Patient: sex F, age 64
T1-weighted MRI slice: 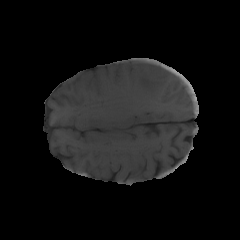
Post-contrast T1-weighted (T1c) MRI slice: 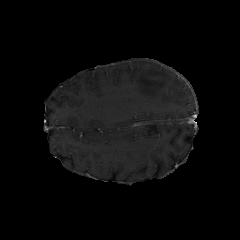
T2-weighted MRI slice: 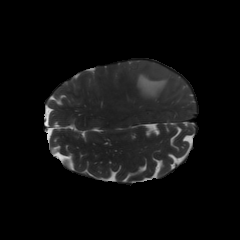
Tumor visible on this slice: yes
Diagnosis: Glioblastoma, IDH-wildtype
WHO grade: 4